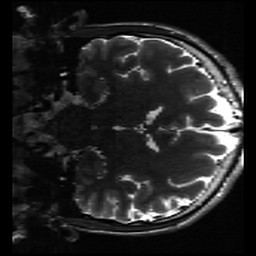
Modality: inplaneT2
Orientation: coronal